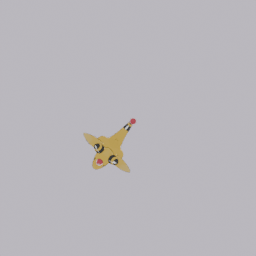
Label: animals